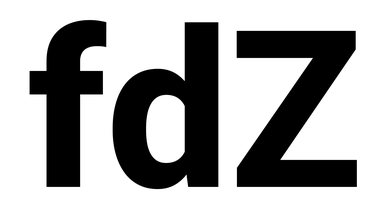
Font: Roboto_ExtraBold